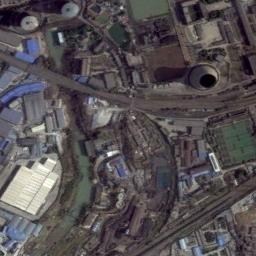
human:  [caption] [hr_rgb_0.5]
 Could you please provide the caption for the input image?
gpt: Many buildings of different shapes are next to the thermal power station .

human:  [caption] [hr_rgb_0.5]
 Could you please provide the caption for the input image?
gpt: There are seven thermal power stations here, two of which are thinner and taller than others .

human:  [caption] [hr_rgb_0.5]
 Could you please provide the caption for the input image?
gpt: The thermal power station is on the bare land next to some buildings .

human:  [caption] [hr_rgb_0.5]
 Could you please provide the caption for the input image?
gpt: Plant and machinery in a thermal power station with a cooling tower .

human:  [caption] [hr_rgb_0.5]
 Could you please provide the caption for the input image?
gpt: There are many buildings on the thermal power station .